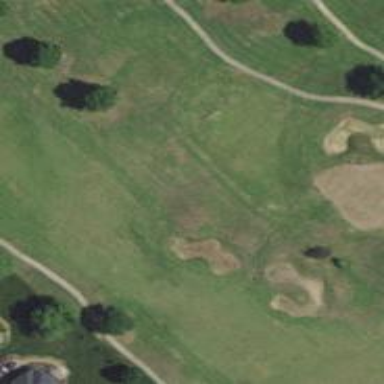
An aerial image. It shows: Area with grass used as rough in golf course.